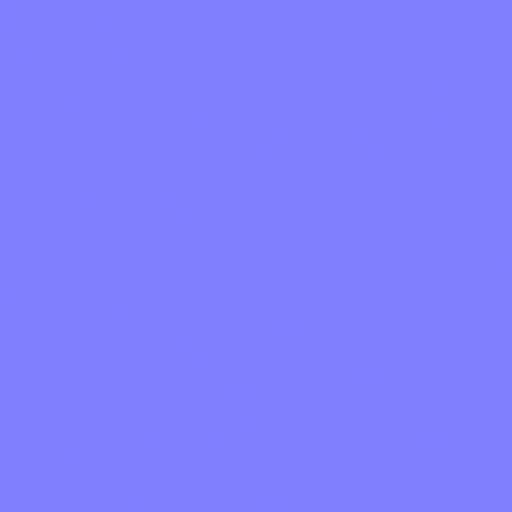
beige floor stone terrazzo